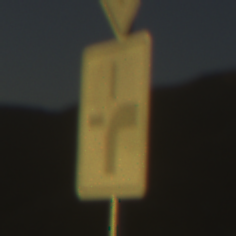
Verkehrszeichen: VerlaufVorfahrtsstrasse3
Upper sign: Vorfahrtsstrasse
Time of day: SunriseSunset
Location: Outdoor (Nature)
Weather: Clear
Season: NotSpecified
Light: Natural